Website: bh-photo
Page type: store-pickup
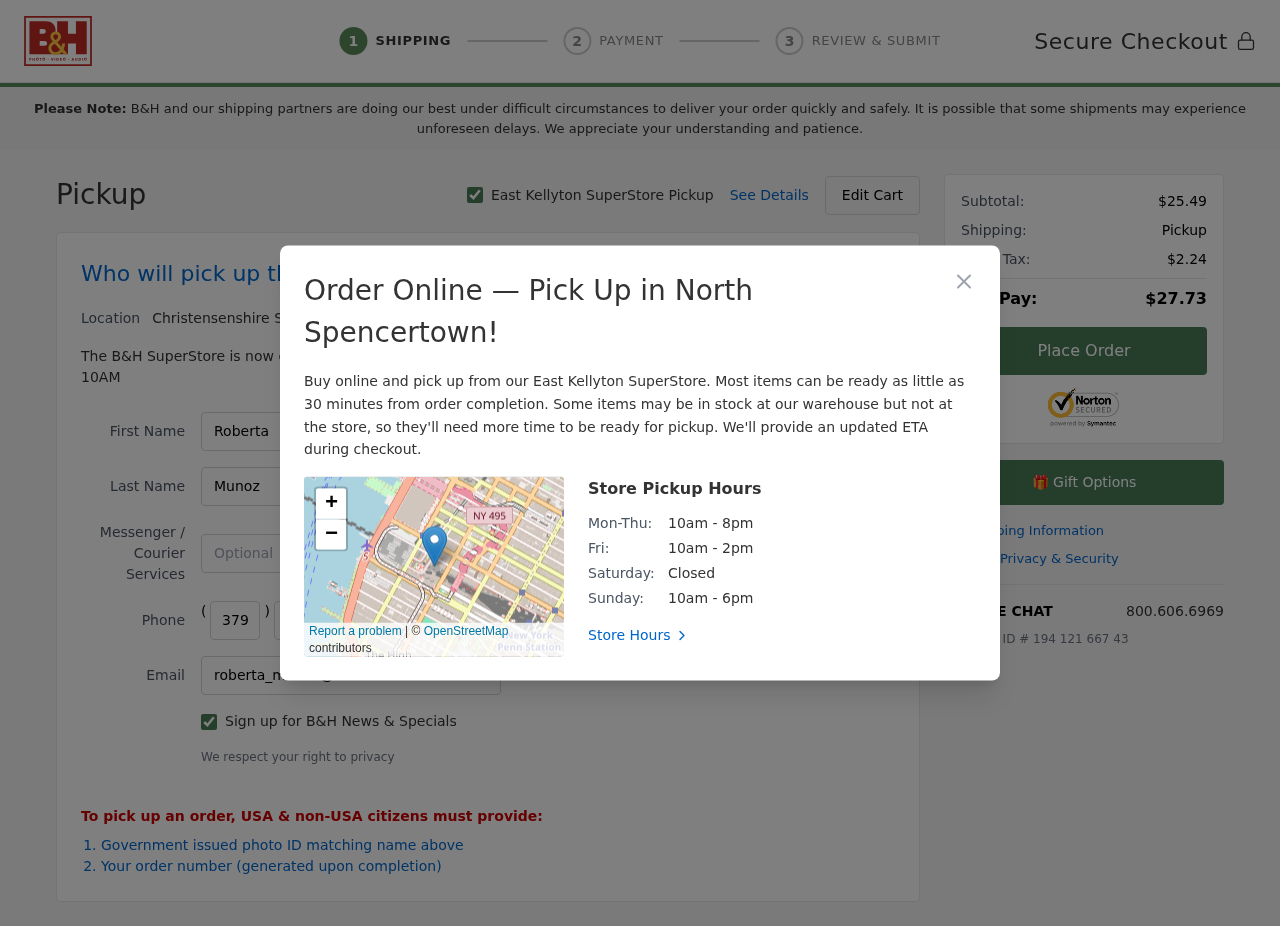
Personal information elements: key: PII_CITY
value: East Kellyton
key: PII_CITY2
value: Christensenshire
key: PII_CITY3
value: North Spencertown
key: PII_EMAIL
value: roberta_munoz@hotmail.com
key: PII_FIRSTNAME
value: Roberta
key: PII_LASTNAME
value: Munoz
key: PII_PHONE_AREA
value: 379
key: PII_PHONE_PREFIX
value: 937
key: PII_PHONE_SUFFIX
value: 1175
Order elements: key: ORDER_SUBTOTAL
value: $25.49
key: ORDER_TAX
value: $2.24
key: ORDER_TOTAL
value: $27.73
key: ORDER_ID
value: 194 121 667 43